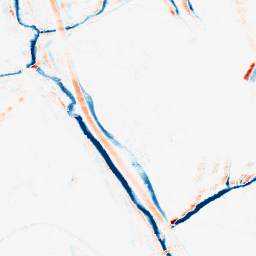
Category: morphological
Decomposition family: morphological_ellipse
Decomposition parameters: operation: average
width: 5
height: 10
Upsampling method: bicubic
Upsampling parameters: scale: 2
Upsampling scale: 2